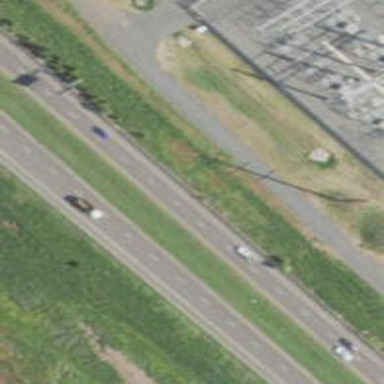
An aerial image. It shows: Expressway with asphalt surface categorized as trunk highway.